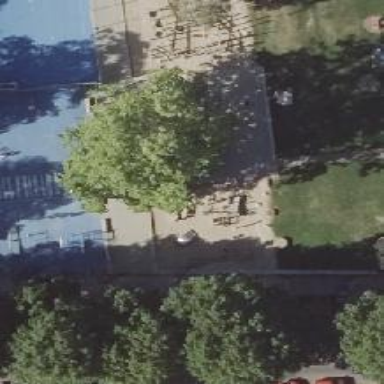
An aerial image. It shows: Playground featuring climbing frame.